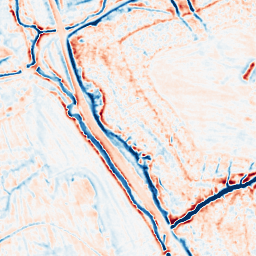
Category: multiscale
Decomposition family: dog_multiscale
Decomposition parameters: sigma_ratio: 1.4
n_scales: 5
base_sigma: 0.5
Upsampling method: linear_exact
Upsampling parameters: scale: 2
Upsampling scale: 2